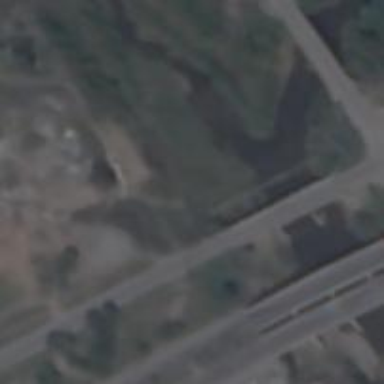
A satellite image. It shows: Secondary road with bridge.